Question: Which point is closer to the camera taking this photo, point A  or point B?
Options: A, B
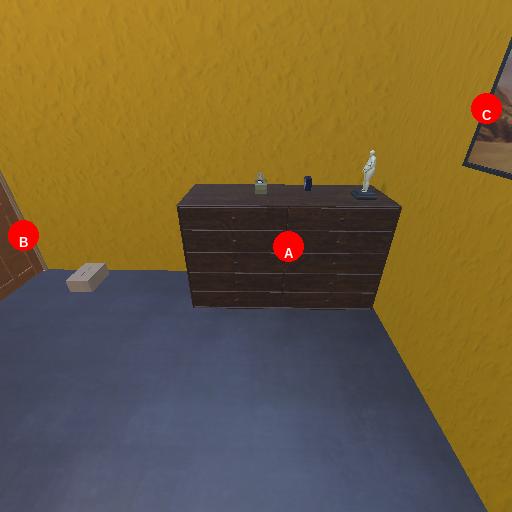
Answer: A